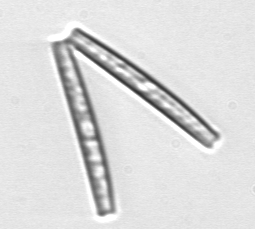
Label: Thalassionema